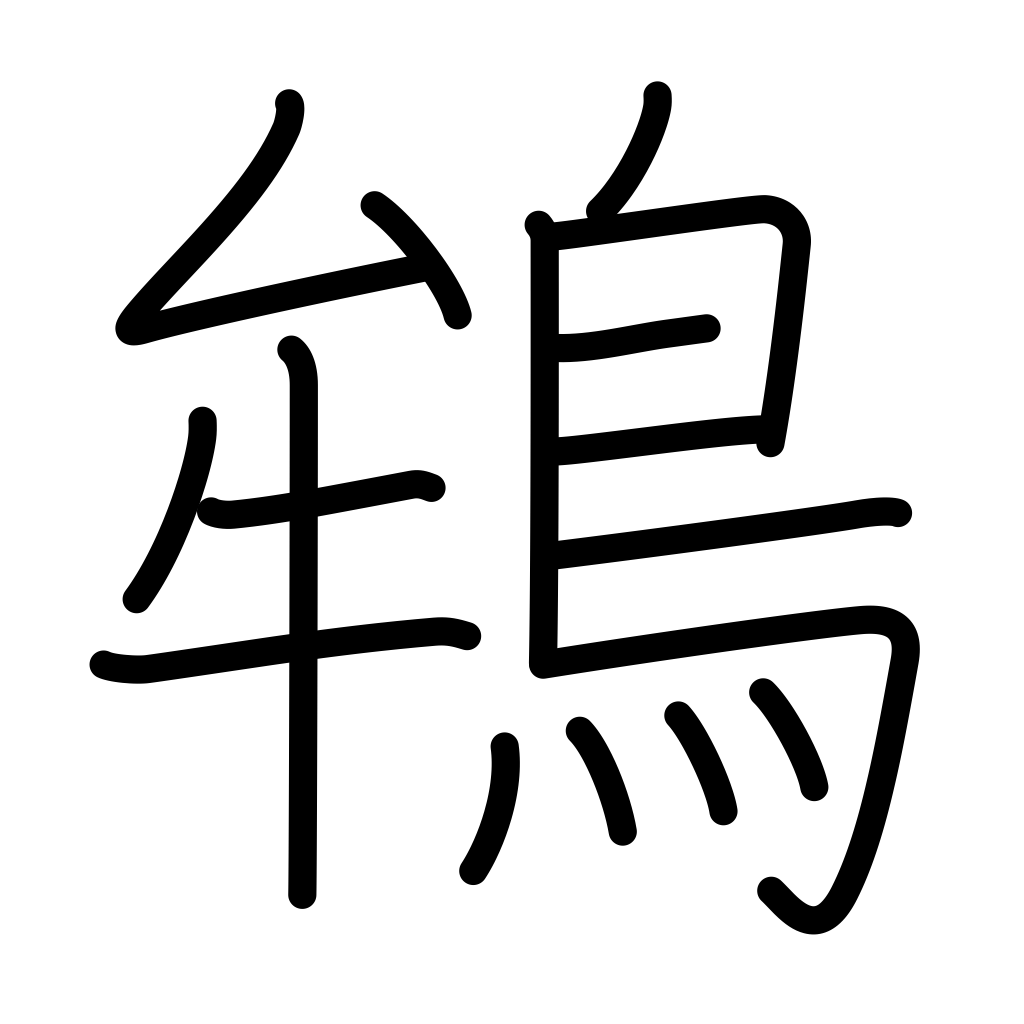
Meaning: crested ibis